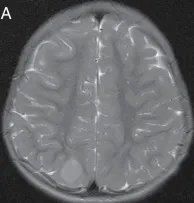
Representative MRI studies of patients. (A) A T2-weighted image of the brain from Case 1, demonstrating a hyperintense mass in the right parietal cortex.
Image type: radiology (mri)